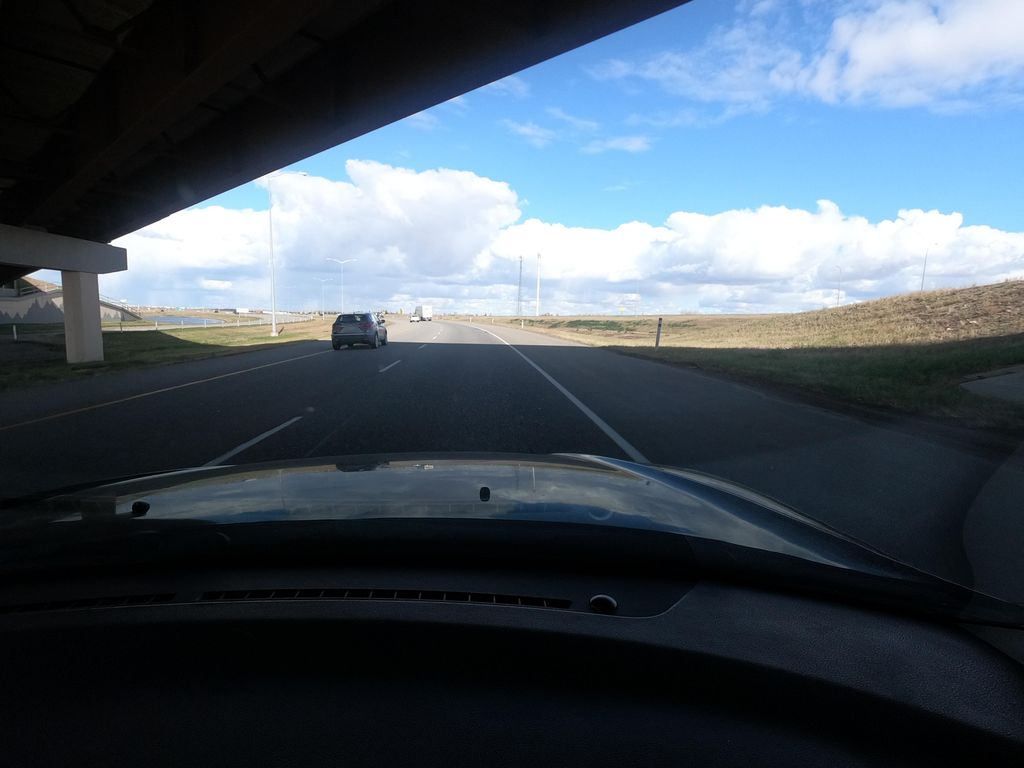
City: calgary